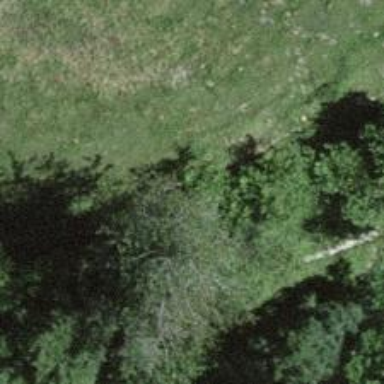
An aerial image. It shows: Row of trees in natural setting.